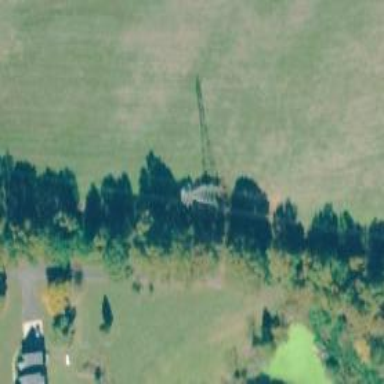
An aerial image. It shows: Power tower.